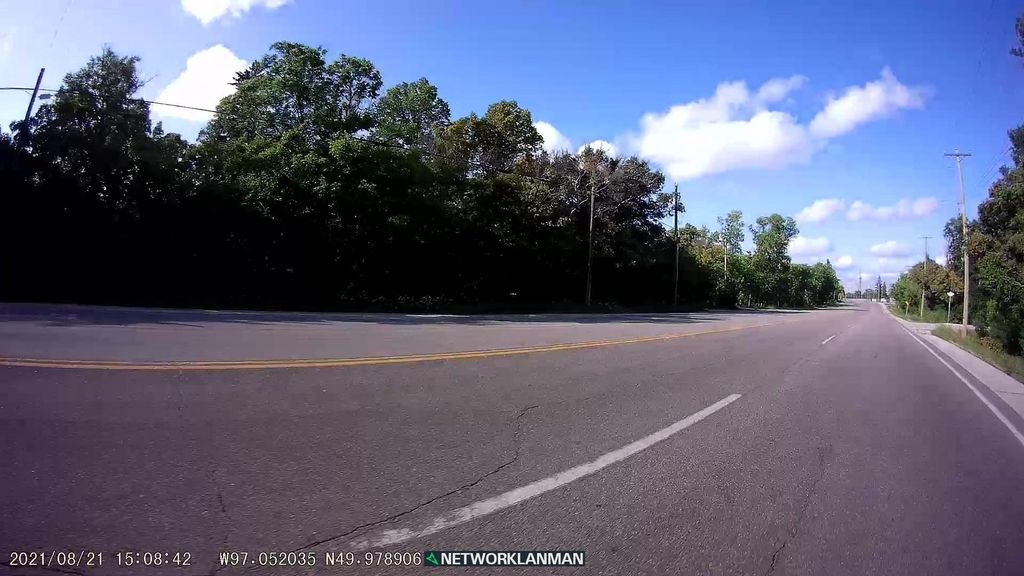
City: winnipeg